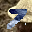
Label: 7